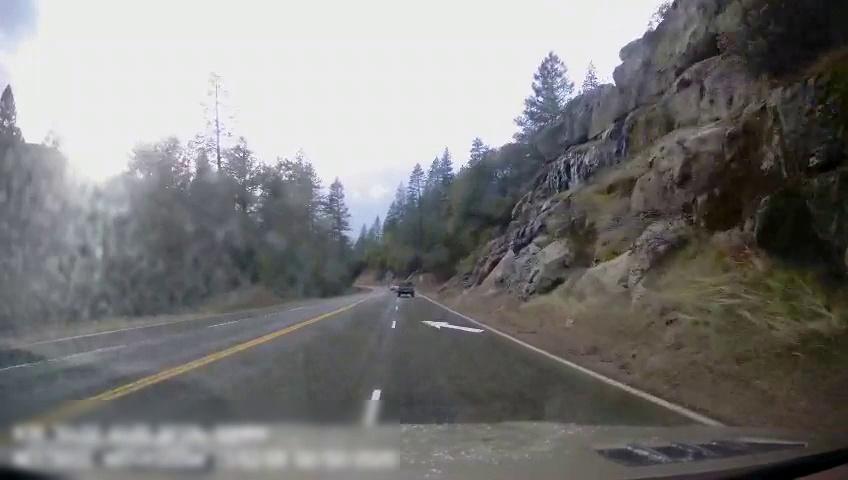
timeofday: Day
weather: Sunny
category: Drivable Space
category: Vehicles | Truck
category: Lanes | Current Lane
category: Lanes | Current Lane
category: Lanes | Opposite Lane
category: Lanes | Opposite Lane
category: Lanes | Opposite Lane
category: Lanes | Opposite Lane